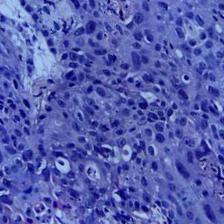
Diagnosis: OSCC